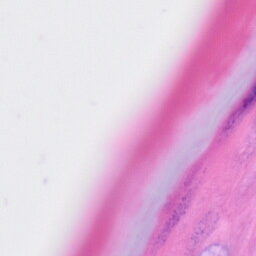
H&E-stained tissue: Skin